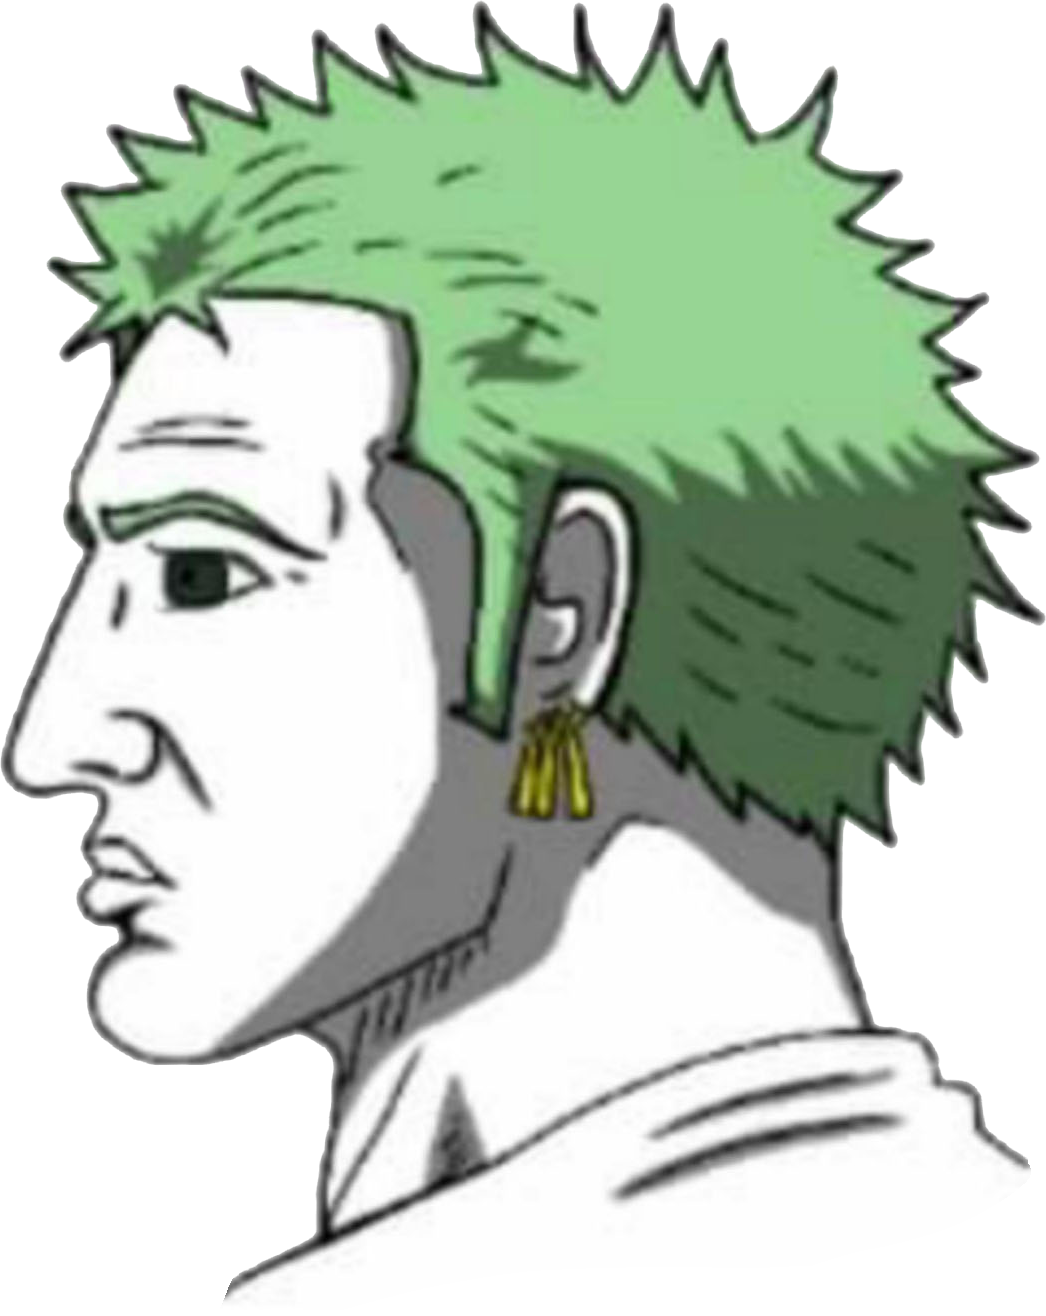
Label: 4_Yes_Chad